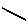
Label: line